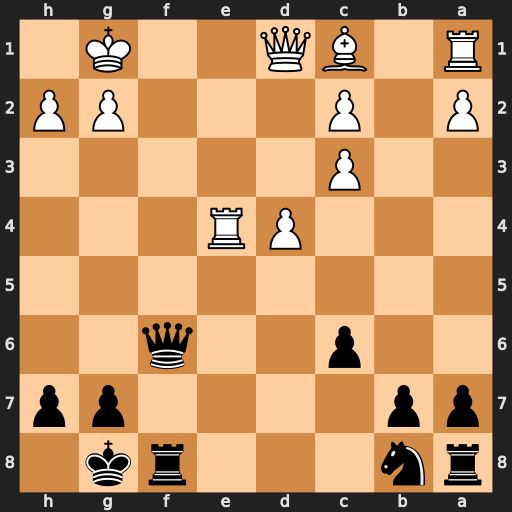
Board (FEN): rn3rk1/pp4pp/2p2q2/8/3PR3/2P5/P1P3PP/R1BQ2K1
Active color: b
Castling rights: -
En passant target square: -
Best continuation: Qf2+ Kh1 Qf1+ Qxf1 Rxf1#